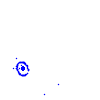
Particle: electron